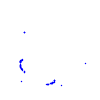
Particle: kaon